Question: is there an Android control for getting the user to slide something on the screen? Here's a mockup of the kind of widget I am looking for, in two states:

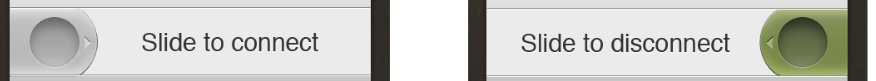
Answer: There is no single widget built into Android for that, sorry. The closest would be 'SlidingDrawer', and that's not all that close to what you have in mind, I think.